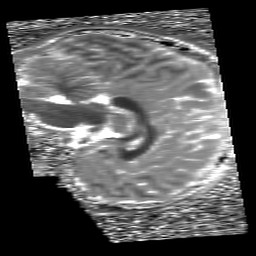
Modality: T1map
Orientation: sagittal
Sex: male
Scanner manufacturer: siemens
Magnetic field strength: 3 T
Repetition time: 5 s
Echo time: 0.00355 s